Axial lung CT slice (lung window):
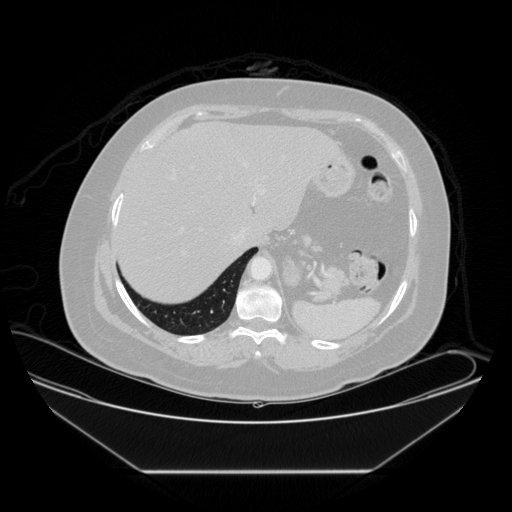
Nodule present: no